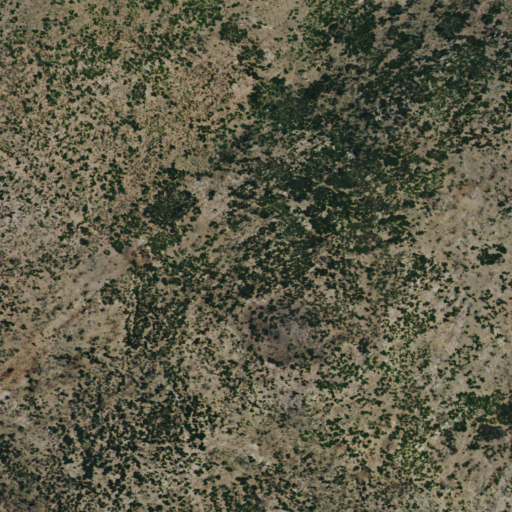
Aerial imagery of mountain in Nevada named Pine Mountain containing shrub and grassland